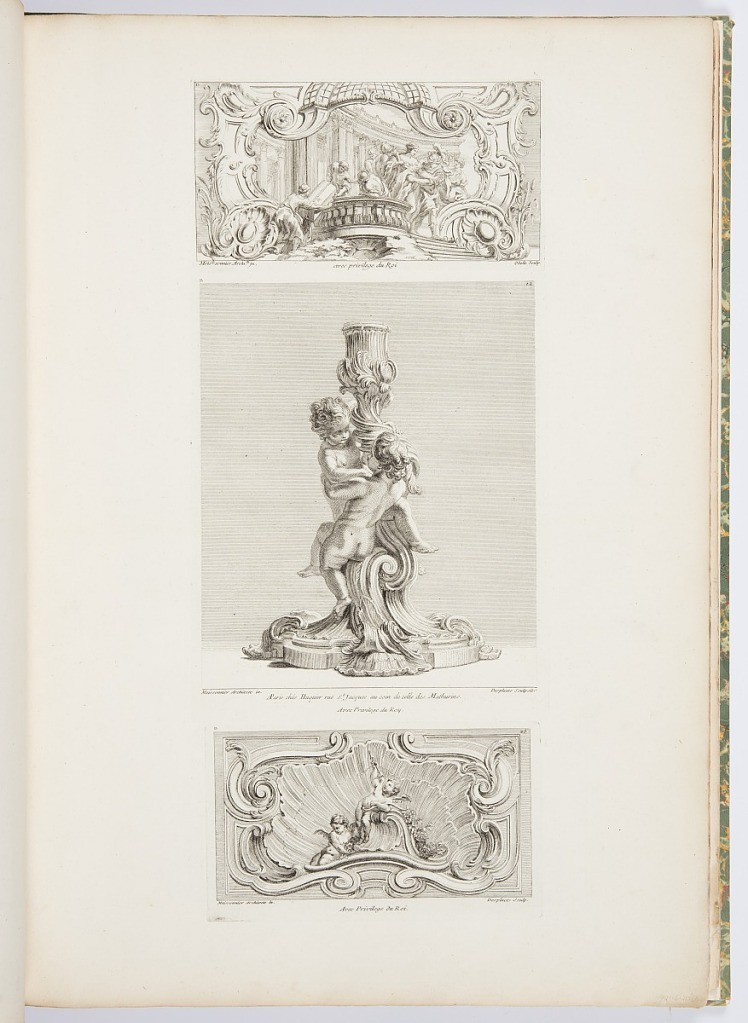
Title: Design for a Candlestick
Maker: Juste-Aurèle Meissonnier, French, b. Italy, 1695–1750
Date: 1748
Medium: Etching on paper
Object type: Print
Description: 1921-6-212-8-a: Panel with scene showing the abduction of Hélène o...;     1921-6-212-8-b: Two child figures, left 3/4 view, right rear view,...;     1921-6-212-8-c: 1st state. Rectangular panel, central shell surrou...